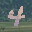
Label: 4